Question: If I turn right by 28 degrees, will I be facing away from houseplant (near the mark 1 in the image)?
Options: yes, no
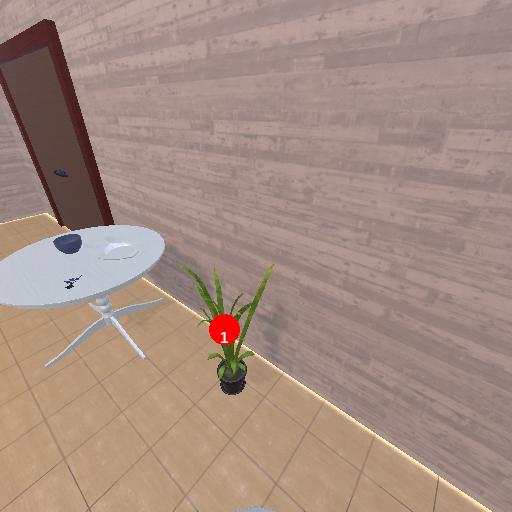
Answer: yes